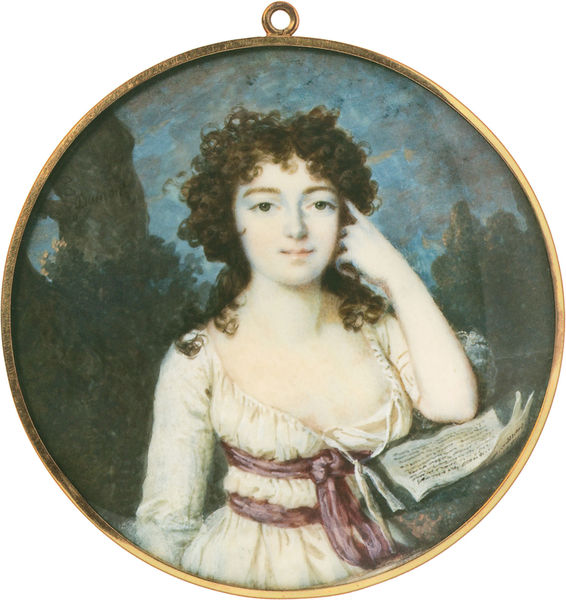
Titel: Jeune femme pensive devant une lettre ouverte dans un paysage.
Künstler: Francois Dumont
Institution: Paris, Musée des Arts Décoratifs/ inv.39663 B
Schlagwörter: baum, blau, blätter, hand, himmel, kopf, nackt, weiß, bäume, landschaft, mädchen, ausschnitt, brust, busen, finger, frau, frisur, haar, hell, kleid, mund, nacht, nase, schwarz, gürtel, rot, schleife, jung, arm, augen, band, gesicht, rahmen, bildnis, portrait, gewand, gold, haare, blatt, augenbrauen, frontal, locke, locken, rosa, wald, kreis, rund, tondo, schärpe, schrift, liebe, papier, rand, nachdenklich, brustwarze, wei, haken, zettel, medaillon, text, biedermeier, frontalansicht, anhänger, medallion, brief, gefasst, miniatur, lockenkopf, dekolte, jugendlich, roa, öse, emaille, dichterin, rfrau